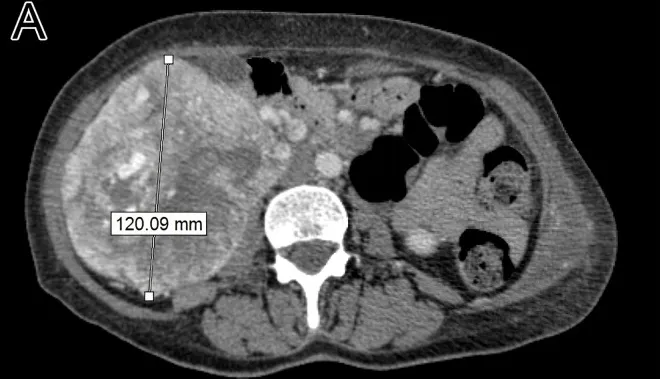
Contrast abdominal CT revealing mass in the right kidney.
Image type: radiology (ct)